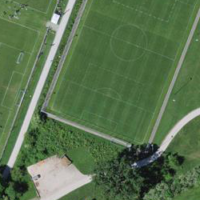
EUNIS habitat code: 53
Species observed at this site:
Veronica filiformis